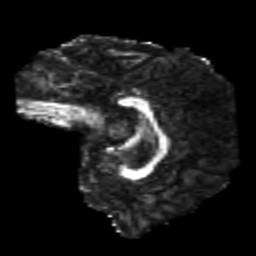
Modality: FA
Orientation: sagittal
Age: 20
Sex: male
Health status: healthy
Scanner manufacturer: philips
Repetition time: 7.477 s
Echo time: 0.08753 s